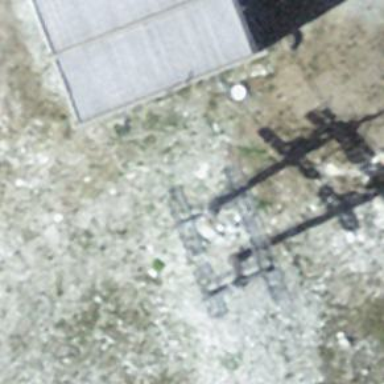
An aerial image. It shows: Pylon used for aerialway.